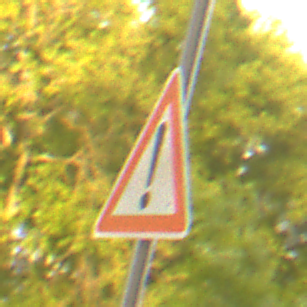
Verkehrszeichen: Gefahrenstelle
Umgebung: Outdoor, RoadRail
Tageszeit: SunriseSunset
Wetter: Clear
Licht: Natural
Jahreszeit: NotSpecified
Kontrast: LowContrast